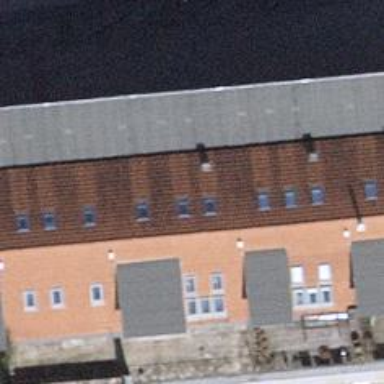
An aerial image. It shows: School.